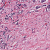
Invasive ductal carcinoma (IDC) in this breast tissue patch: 1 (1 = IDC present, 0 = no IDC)